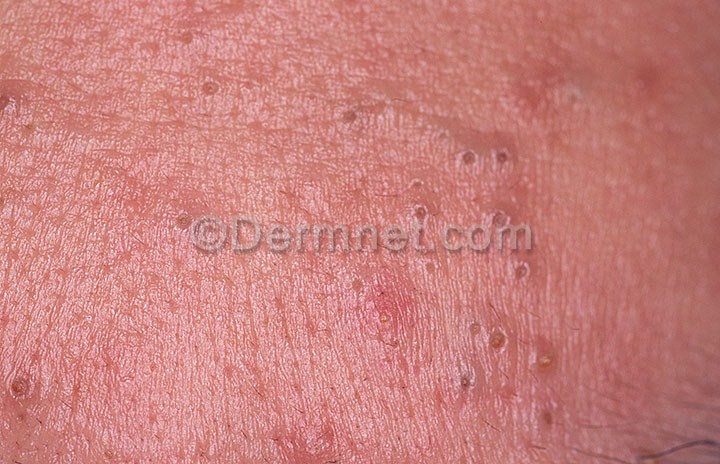
Disease: Acne and Rosacea Photos